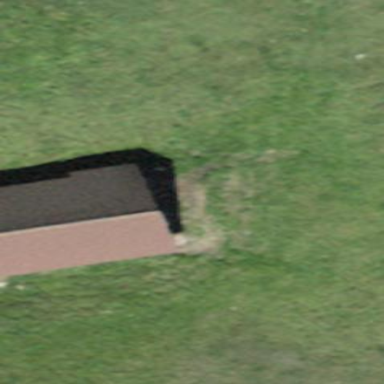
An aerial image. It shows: Farm auxiliary building.